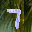
Label: 7